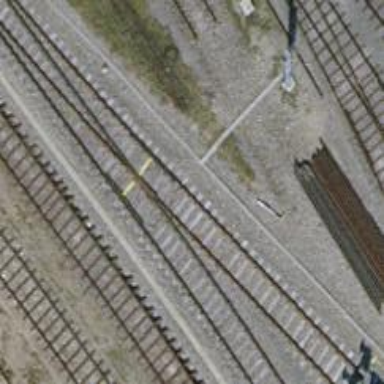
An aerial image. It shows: Railway yard with electrified tracks and single track.